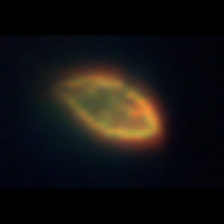
Taxon: Gyrodinium
Group: Dinoflagellates